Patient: sex F, age 59
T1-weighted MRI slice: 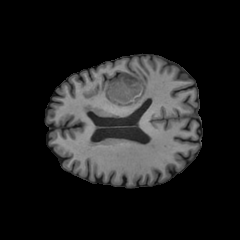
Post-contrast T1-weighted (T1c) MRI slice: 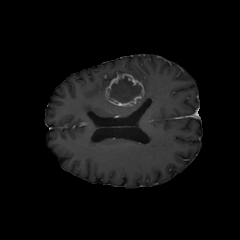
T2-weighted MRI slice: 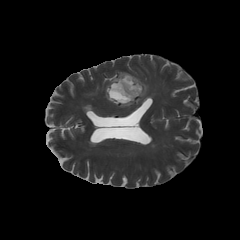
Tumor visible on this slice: yes
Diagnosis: Glioblastoma, IDH-wildtype
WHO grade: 4